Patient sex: M
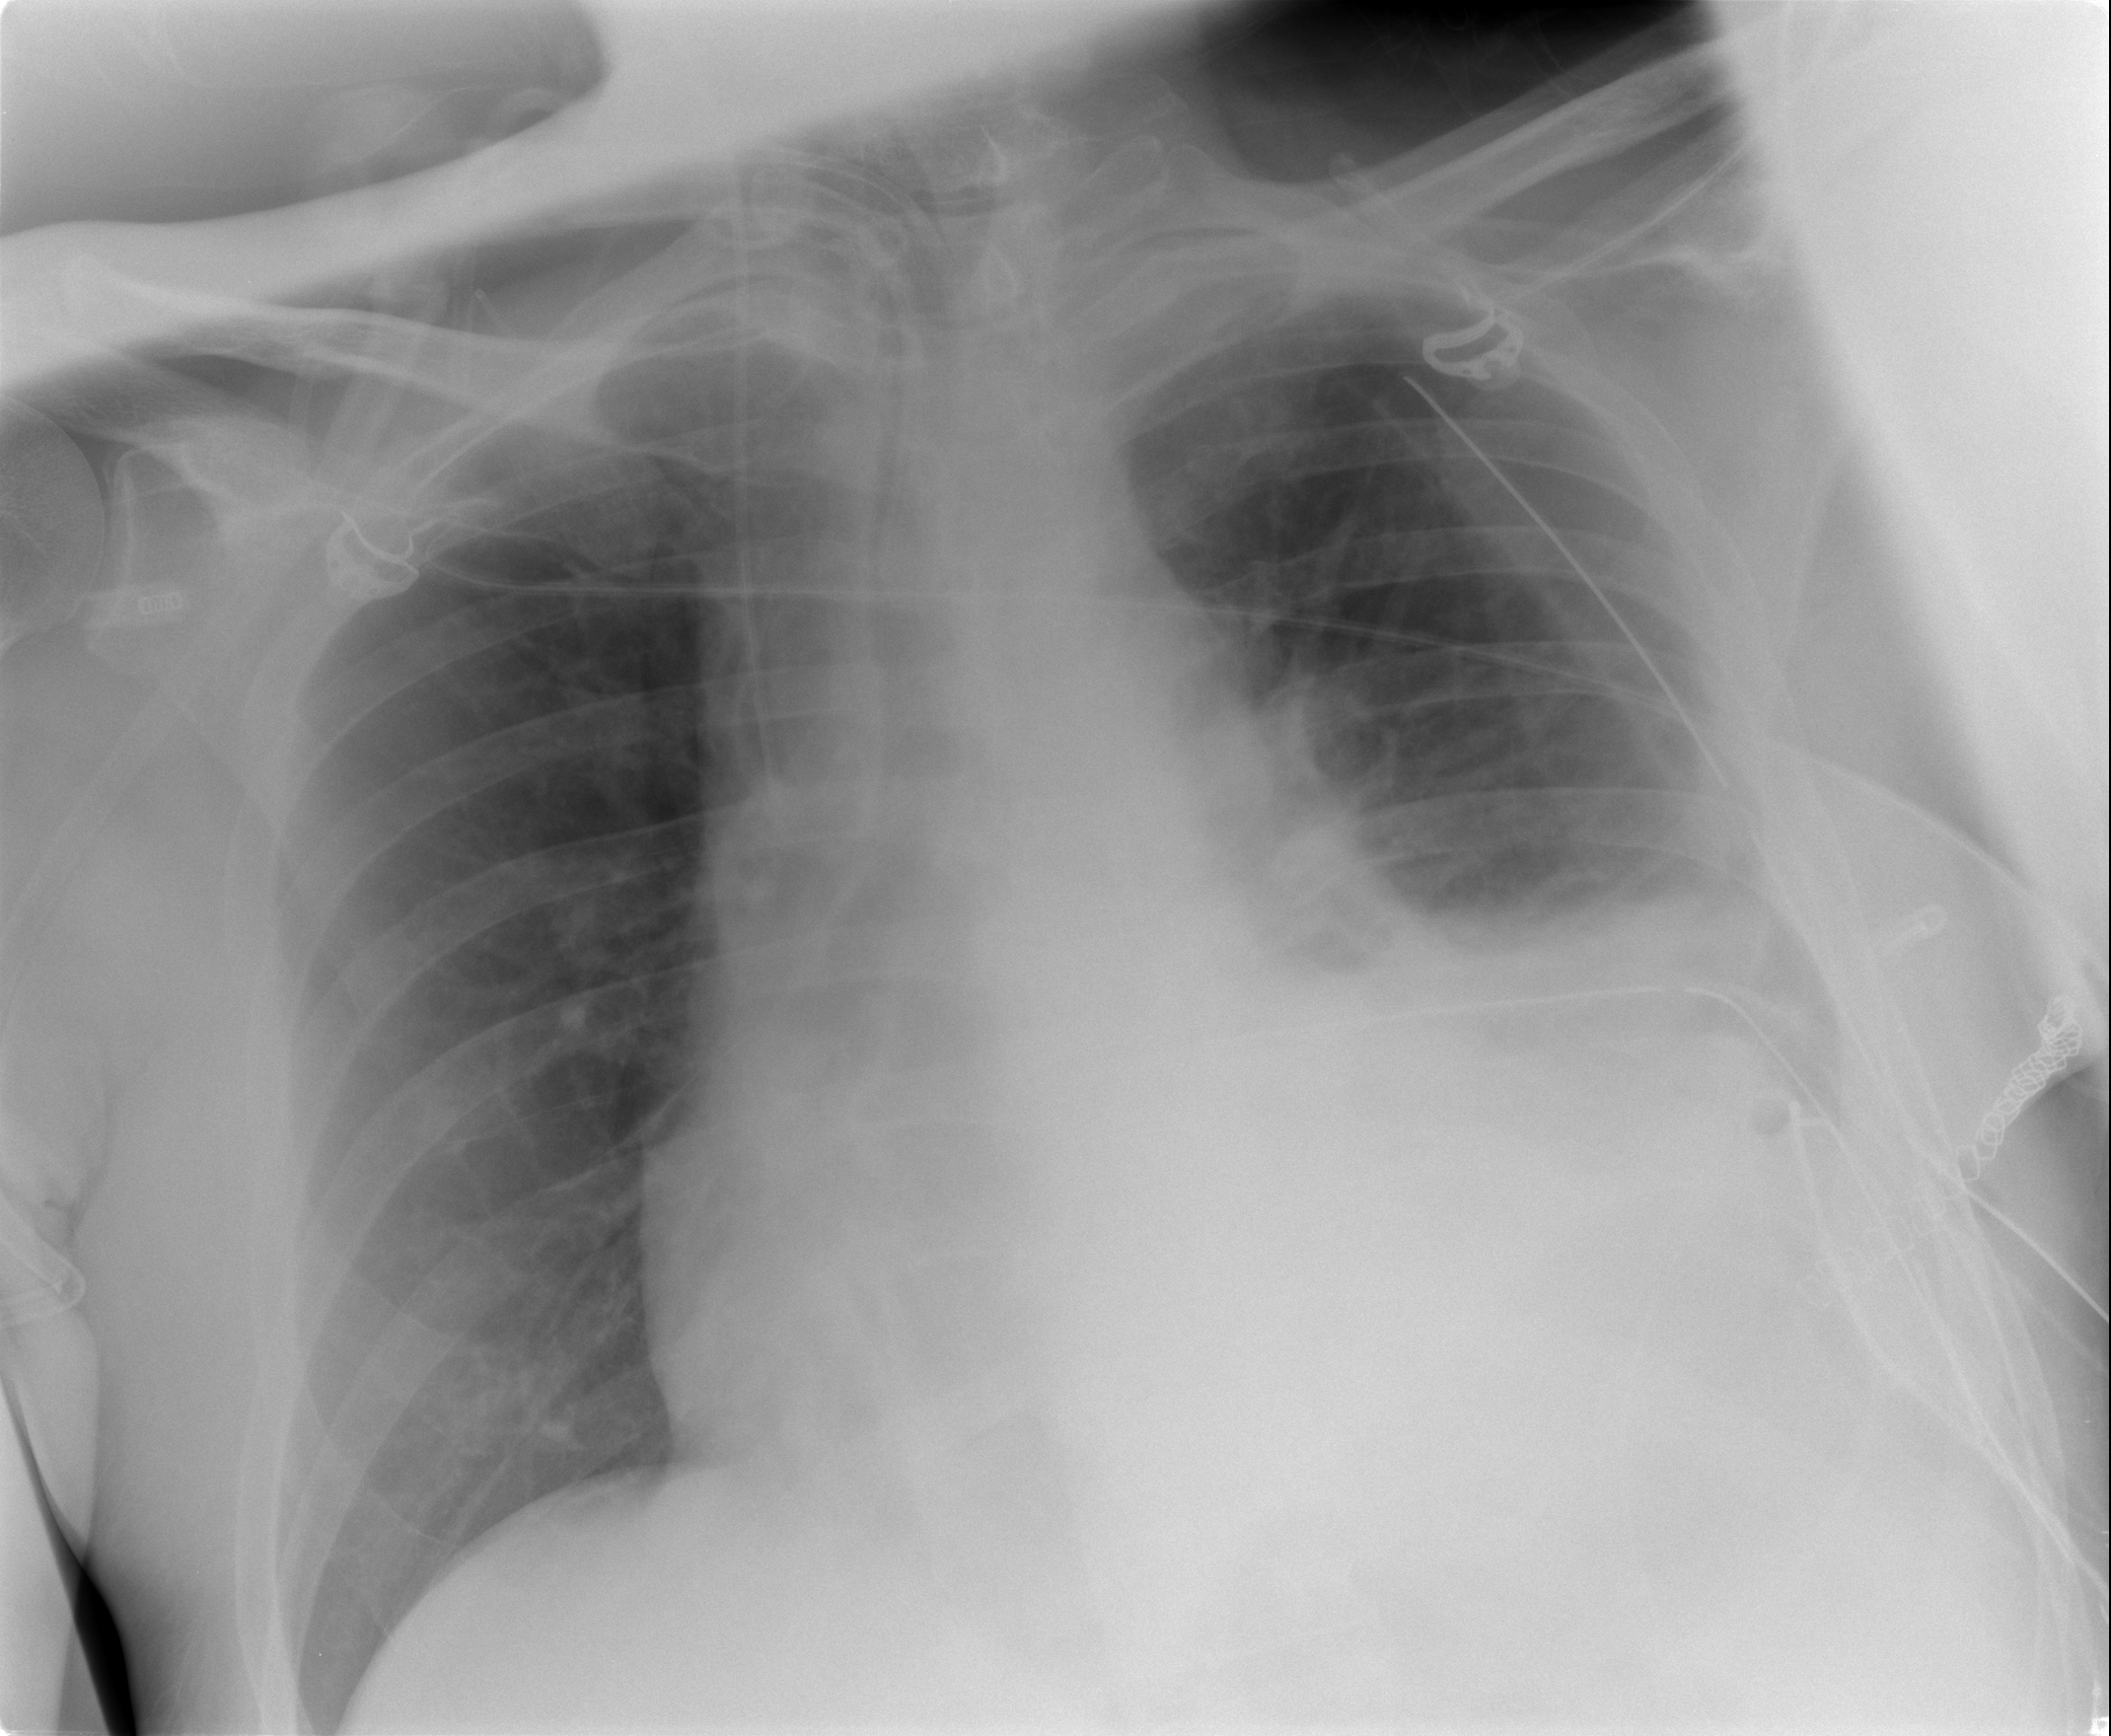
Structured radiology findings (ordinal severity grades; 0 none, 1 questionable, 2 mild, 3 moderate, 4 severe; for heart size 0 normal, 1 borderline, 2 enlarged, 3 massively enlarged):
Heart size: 2
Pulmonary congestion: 0
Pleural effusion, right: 0
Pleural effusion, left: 2
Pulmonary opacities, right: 0
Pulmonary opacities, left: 0
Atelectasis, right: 0
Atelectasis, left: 2